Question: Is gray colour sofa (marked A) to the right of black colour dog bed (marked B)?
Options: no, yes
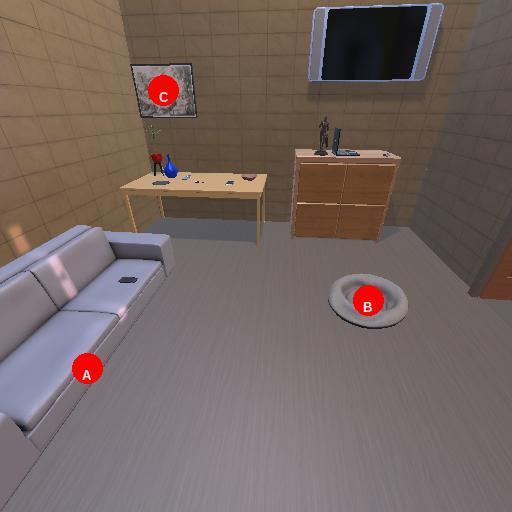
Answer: no